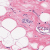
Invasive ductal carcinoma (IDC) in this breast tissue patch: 0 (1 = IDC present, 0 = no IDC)